Field crop: maize
Growth stage: 2
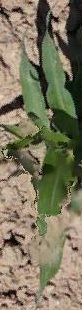
Species: maize